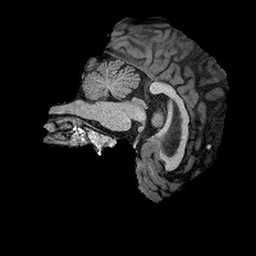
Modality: T1w
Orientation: sagittal
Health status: healthy